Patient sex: F
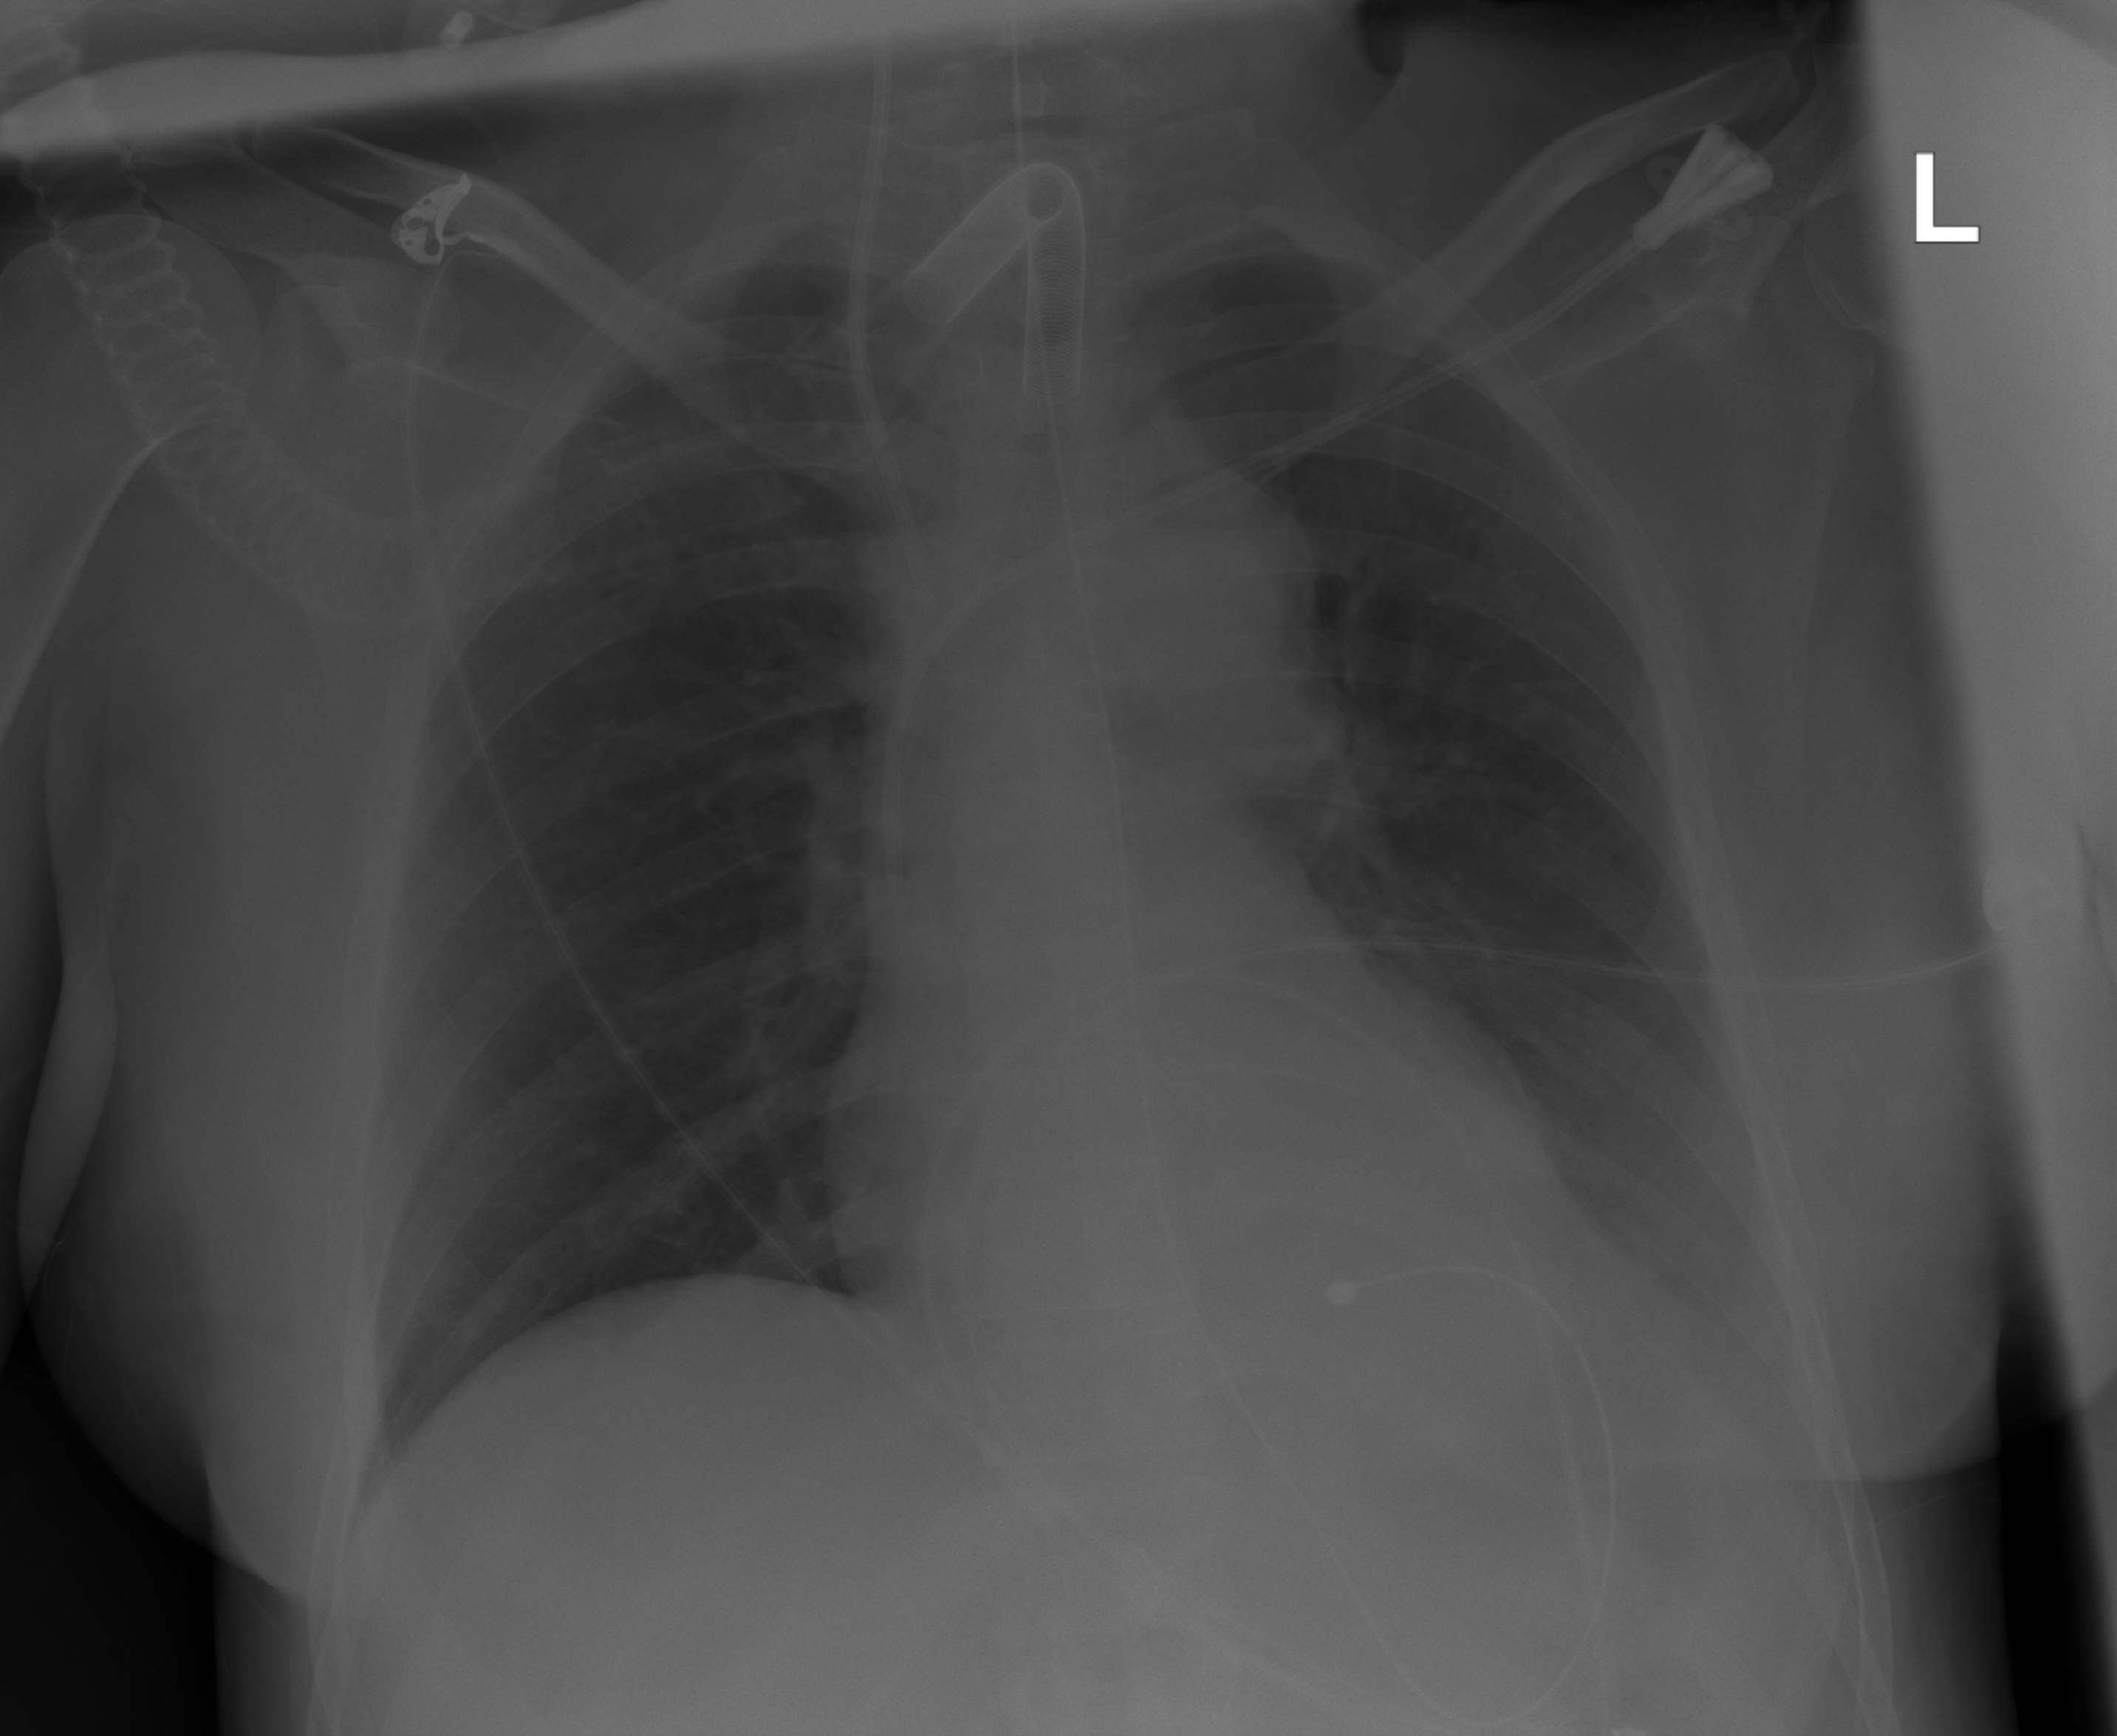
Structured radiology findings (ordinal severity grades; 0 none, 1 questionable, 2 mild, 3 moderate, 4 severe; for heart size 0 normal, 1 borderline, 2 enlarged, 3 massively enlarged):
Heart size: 1
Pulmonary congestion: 0
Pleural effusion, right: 0
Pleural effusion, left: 2
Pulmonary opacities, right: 0
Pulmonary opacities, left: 0
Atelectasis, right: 0
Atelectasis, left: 0